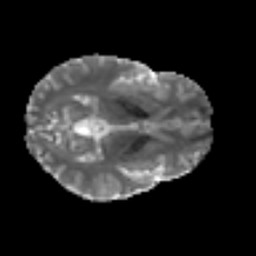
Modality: MD
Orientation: axial
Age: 36
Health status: ill
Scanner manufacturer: philips
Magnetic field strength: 3 T
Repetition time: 9 s
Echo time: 0.127 s